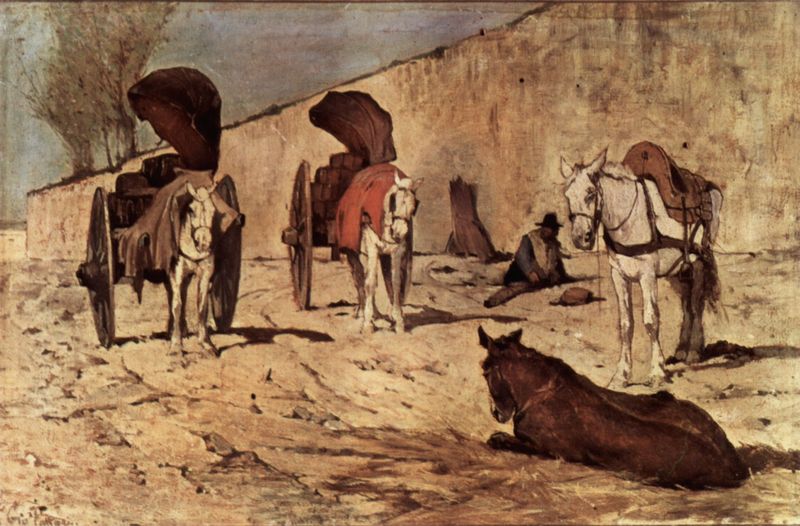
Titel: Römische Wagen
Künstler: Giovanni Fattori
Standort: Firenze
Institution: Galleria d'Arte Moderna
Schlagwörter: baum, berg, blau, felsen, himmel, mann, schatten, weiß, bäume, landschaft, ocker, sand, braun, frankreich, grau, hell, holz, hut, rücken, schwarz, strasse, stroh, gras, haus, rot, schirm, sonnenschirm, tiere, weg, beige, wand, arm, mensch, stein, steine, erde, feld, natur, weide, einsam, pfad, sonne, boden, land, realismus, sitzend, decke, schön, traurig, arbeit, bauern, esel, karren, pferd, pferde, reiter, räder, beine, hufe, sattel, spanien, sommer, strand, ruhe, liegen, kisten, süden, acker, hart, heiß, heu, last, lehm, trocken, warm, afrika, hitze, leere, wüste, mauer, farbe, kahl, pause, rast, kutsche, kutschen, rand, ladung, rad, wagen, manet, allein, warten, liegend, weste, gestalt, krank, weiden, bedeckt, draußen, geschirr, wägen, wartend, schimmel, hufen, maultier, muli, mulis, fluchtpunkt, karg, brauntöne, hunger, müde, graublau, stadtmauer, maulesel, gesattelt, pferdegespann, reisende, scheuklappe, scheuklappen, satteldecke, mühe, aufbau, lehmboden, lasten, pferdewagen, decken, fohlen, trist, pfohlen, cowboy, pderde, zugtiere, sättel, pferdekarren, satteldecken, frabig, karrenrad, karrn, schirn, kuscthen, heißt